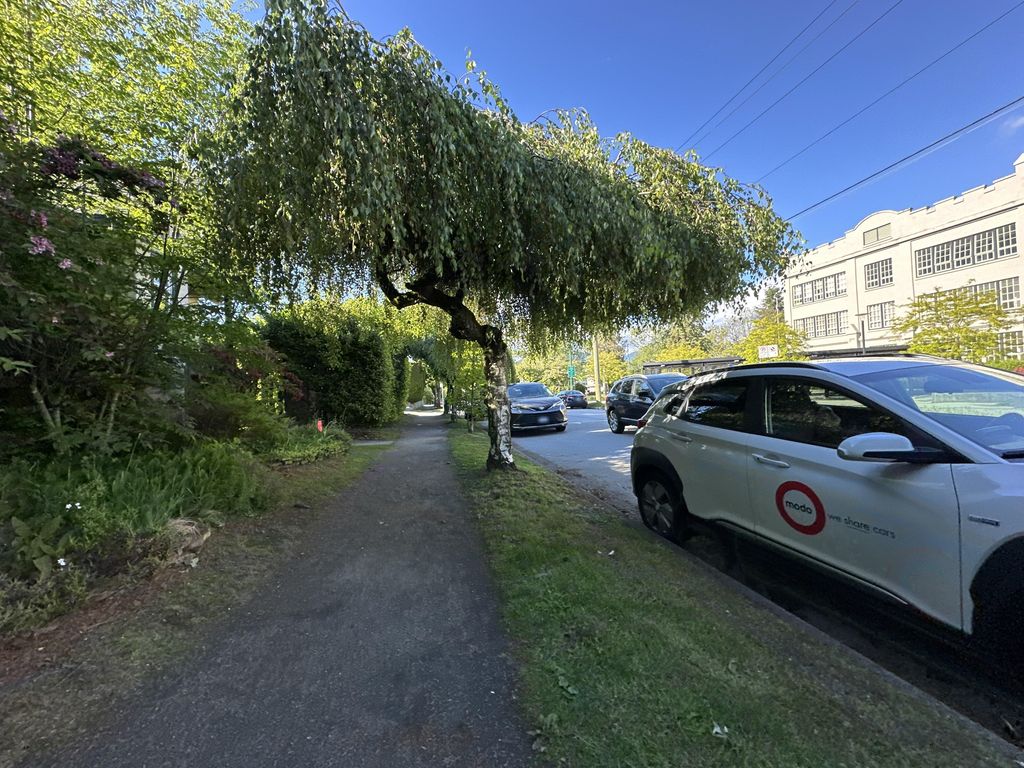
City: vancouver